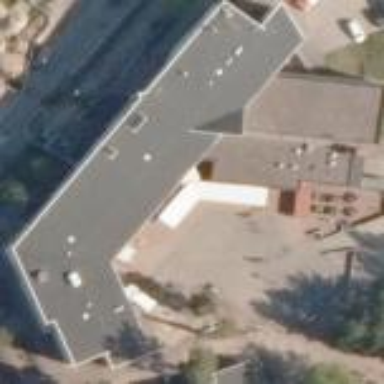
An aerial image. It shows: School building.